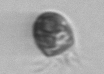
Label: Balanion